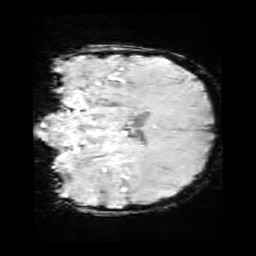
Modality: SWI
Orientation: coronal
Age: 11
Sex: male
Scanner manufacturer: siemens
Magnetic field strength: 3 T
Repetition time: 0.027 s
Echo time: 0.02 s